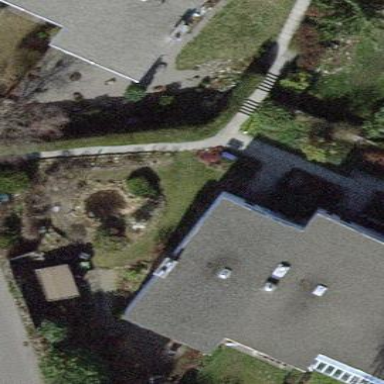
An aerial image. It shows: Terrace building.